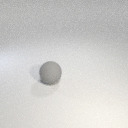
large gray rubber sphere